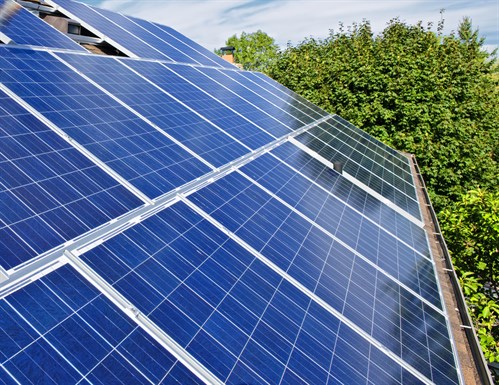
Label: Clean